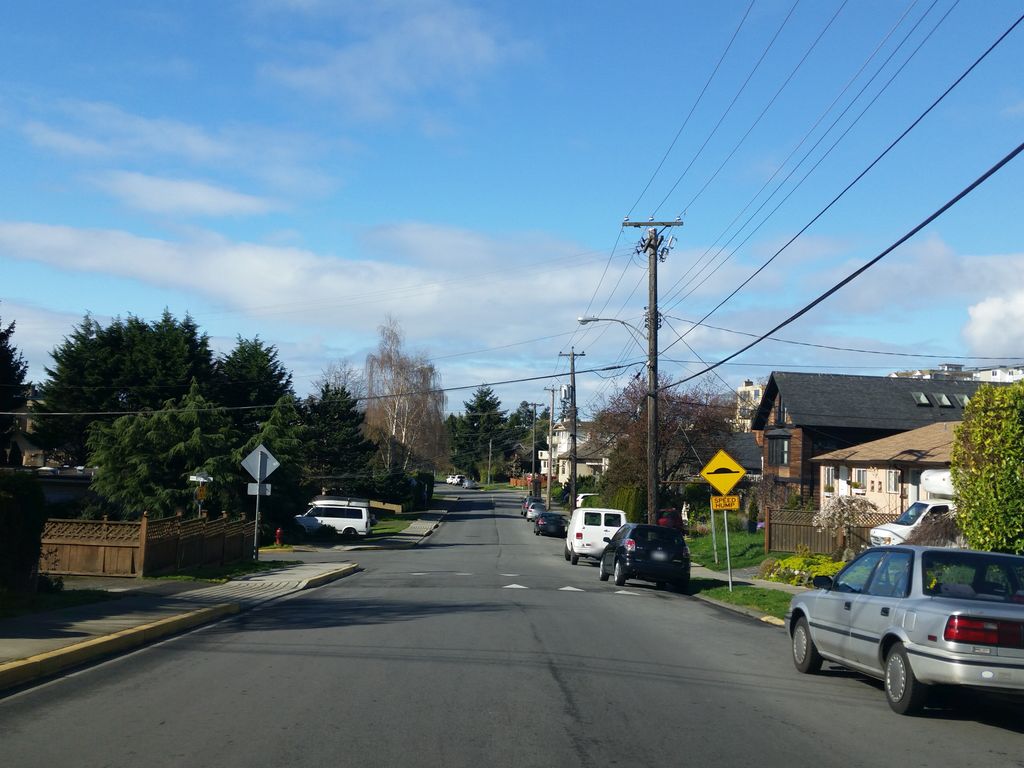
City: victoria